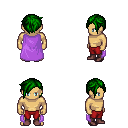
a pixel art fantasy rpg character, male body template, human, tanned skin, lavender cape, red pants, green pixie cut hairstyle, maroon shoes, four views (front, back, left, right), 2x2 character sprite sheet, small pixel art, hard edges, no anti-aliasing